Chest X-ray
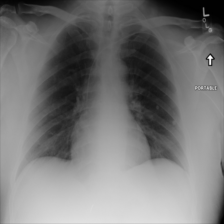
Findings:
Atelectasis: negative
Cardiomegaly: negative
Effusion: negative
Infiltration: negative
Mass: negative
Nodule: negative
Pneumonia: negative
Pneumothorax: negative
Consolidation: negative
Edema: negative
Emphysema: negative
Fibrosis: negative
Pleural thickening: negative
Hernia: negative